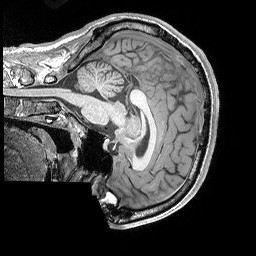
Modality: T1w
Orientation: sagittal
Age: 21
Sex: male
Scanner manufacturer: siemens
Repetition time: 2.25 s
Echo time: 0.00302 s